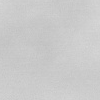
Atmospheric dust classification: dusty